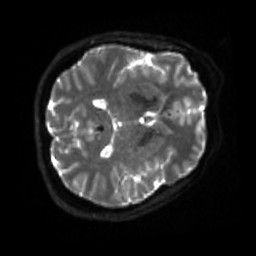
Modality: sbref
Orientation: axial
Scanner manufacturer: siemens
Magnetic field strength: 3 T
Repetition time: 4 s
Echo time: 0.0594 s